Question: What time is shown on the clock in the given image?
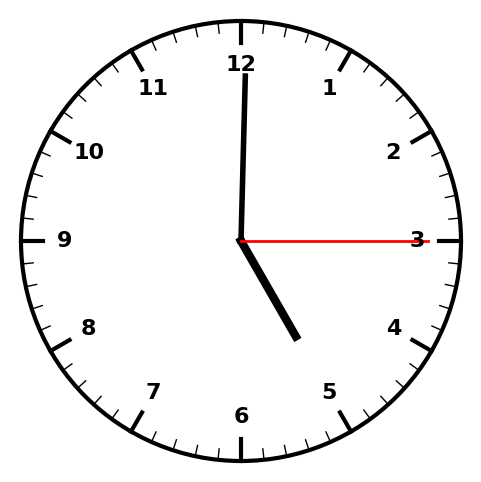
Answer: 05:00:15